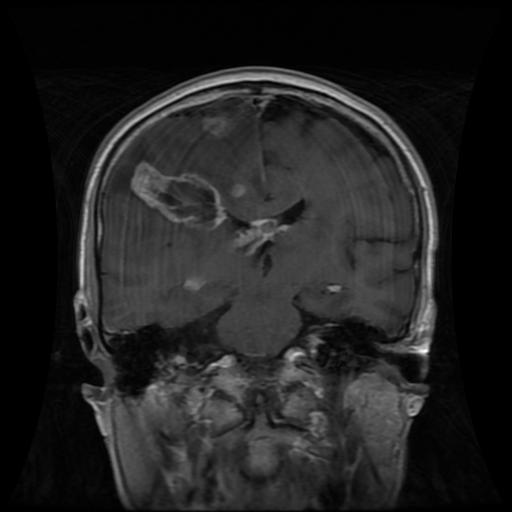
Label: glioma